Question: I have a music web app that is responsive to allow for mobile use. I'm not able to get the soundcloud streaming to work on the iphone in the chrome or safari browsers.
The song loads (it loads the track name) but it just sits there like so:

I've tested that the song is indeed an mp3 with my client id ({"http_mp3_128_url":"<URL>.
What might be causing the song not to play in the mobile browser?
Code backing it is like so:
'''
<i class="fa fa-play falist" ng-click="player.play(show, $index)" ng-show="$index != trackPlayingIndex"></i>
<i class="fa fa-pause falist" ng-click="player.pause(show, $index)" ng-show="$index == trackPlayingIndex"></i></span>
'''
controller/service:
'''
SC.stream(track.properties.stream_url, function(sound){
if (playingSound) {
playingSound.stop();
}
sound.play({
whileplaying: function () {
player.duration = Math.floor(this.durationEstimate / 1000);
player.position = Math.floor(this.position / 1000);
player.progress = (this.position / this.durationEstimate) * 100;
$rootScope.$broadcast('statusChanged', true);
},
onfinish: function () {
$rootScope.$broadcast('finished');
}
});
'''
It works fine in the web browser so I must be missing something for the mobile browser.
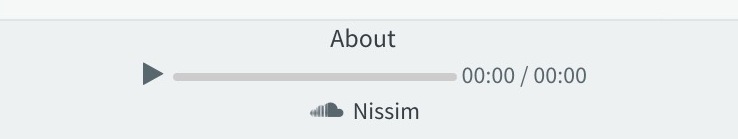
Answer: To play audio/video on mobile devices you need direct, physical and interaction from the user. The 'SC.stream()' function is asynchronous and therefore breaks one of the requirements for playback.
There are a few crappy ways to work around this issue depending on how your app works. If you know all the songs that should be playable on the page you can call 'SC.stream()' on each song when the page loads and then only call '.play()' on the 'sound' instance when the user actually presses the play button.
If you don't know all the songs that should be playable then you're left with two even crappier options. First, I believe that you can pass jQuery ajax options to 'SC.stream()' or 'SC.get()' which would allow you to make the request *shudder* by providing the following options '{ async: false }'.
The last option would be to setup an event listener on the for the ''ontouchstart'' event inside your 'SC.stream()' callback function. That event listener would then trigger the call to 'sound.play()' itself. This means that a user would have to first press the play button, and then touch anywhere on the page (even to scroll) after the 'SC.stream' callback fired. Most users wouldn't even realize this was a requirement as scrolling is such a common thing to do on mobile.